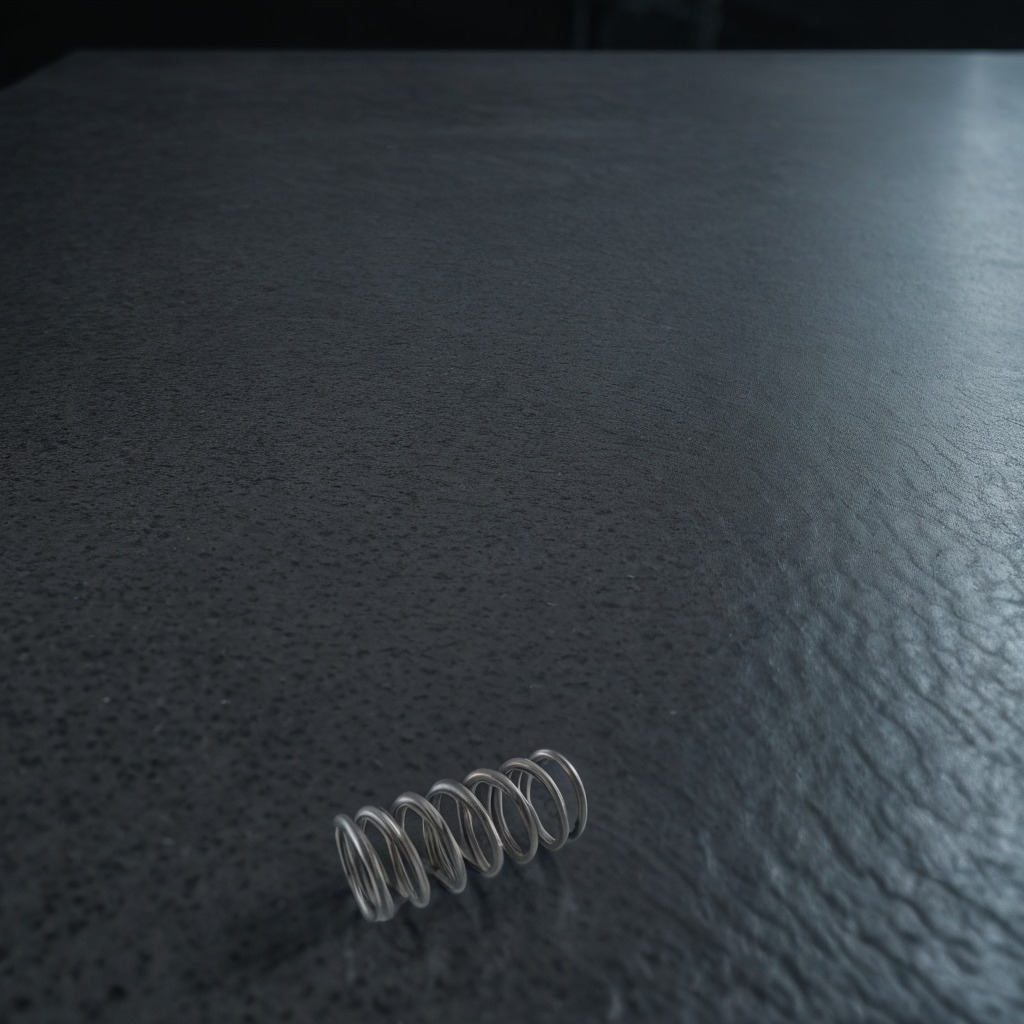
A coiled metal spring lies on a clean granite table inside a workshop at night.